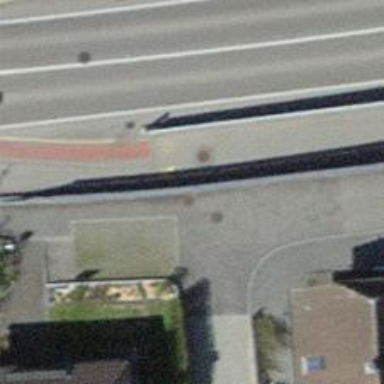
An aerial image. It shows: Retaining wall made of concrete.